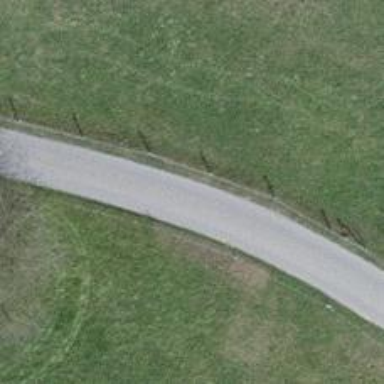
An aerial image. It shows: Service road with asphalt surface and grade1 tracktype.